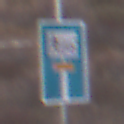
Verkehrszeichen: SackgasseRadverkehrFussgaengerDurchlaessig
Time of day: SunriseSunset
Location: Outdoor (Suburban)
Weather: PartlyCloudy
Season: NotSpecified
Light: Natural